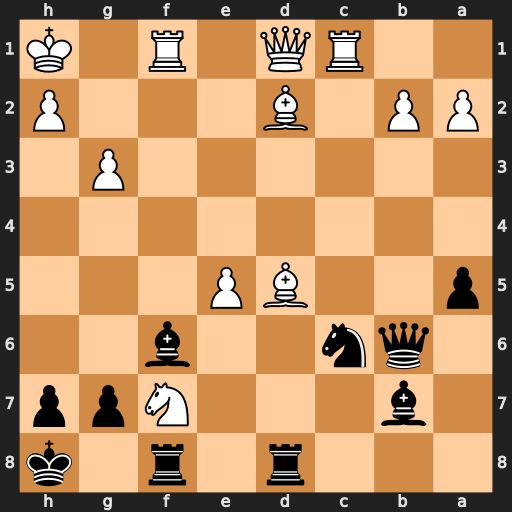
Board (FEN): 3r1r1k/1b3Npp/1qn2b2/p2BP3/8/6P1/PP1B3P/2RQ1R1K
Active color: b
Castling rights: -
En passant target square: -
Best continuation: Rxf7 exf6 Rxd5